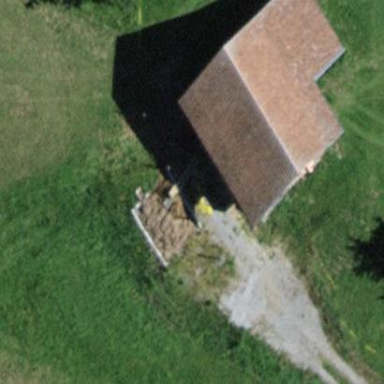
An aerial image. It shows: Rural barn.